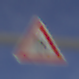
Verkehrszeichen: EinseitigVerengteFahrbahnRechts
Umgebung: Outdoor, RoadRail
Tageszeit: MorningAfternoon
Wetter: PartlyCloudy
Licht: Natural
Jahreszeit: NotSpecified
Kontrast: HighContrast